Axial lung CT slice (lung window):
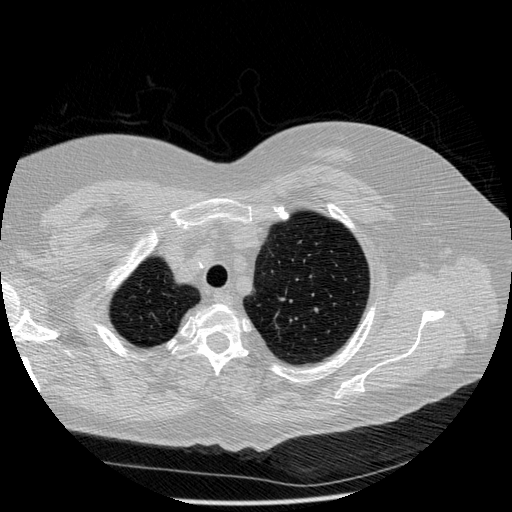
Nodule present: no